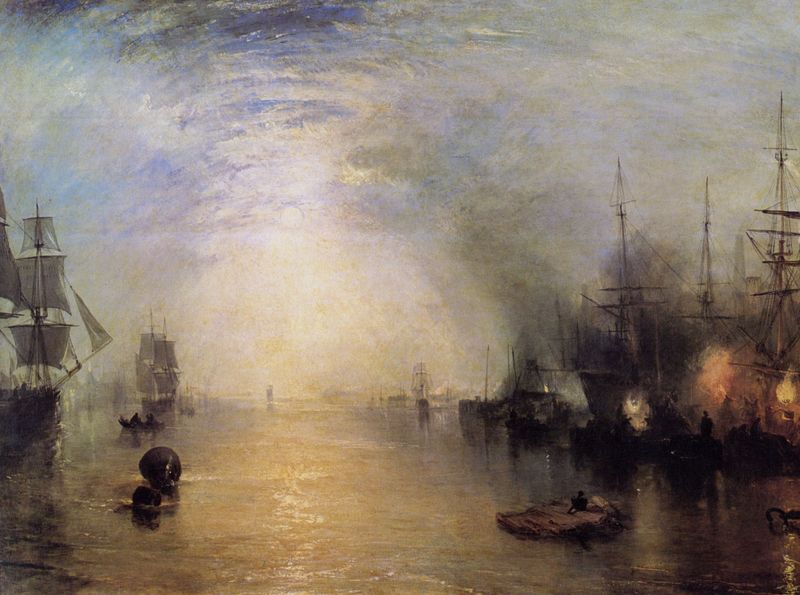
Titel: Kielmänner, die bei Nacht Kohlen an Bord ziehen
Künstler: William Turner
Standort: Washington (District of Columbia)
Institution: National Gallery of Art
Schlagwörter: angriff, blau, dunkel, feuer, gemälde, himmel, kampf, mann, meer, schatten, wasser, weiß, wolken, aquarell, gelb, impressionismus, landschaft, menschen, ocker, see, ufer, braun, grau, hell, holz, lampen, licht, nacht, orange, schwarz, szene, ausblick, rot, wolke, beige, mensch, rembrandt, silber, bild, holland, spiegel, öl, ferne, horizont, morgen, sonnenaufgang, spiegelung, gewässer, rauch, sonne, gold, england, boot, boote, kahn, hellblau, spanien, schiff, schiffe, segel, segelboot, segelschiffe, wellen, ruhe, bogen, mast, segelschiff, fels, dunst, nebel, weis, hafen, masten, fluß, romantik, brand, krieg, schiffsbrand, schlacht, seestück, staffage, turner, monet, ruderboot, ruderer, glanz, reflexion, segelboote, takelage, impression, unscharf, ozean, segler, mond, brennen, flammen, mondschein, leinwand, hallo, trüb, seefahrt, böau, verschwommen, floss, reise, schatte, einfahrt, atmosphäre, kanonen, anker, flotte, drake, marine, retten, tunnel, waterloo, feuersbrunst, europa, amsterdam, lichtz, boje, mee, seeschlacht, maritim, unschärfe, dreimaster, planke, verbrennen, william turner, kriegsschiff, brandschatzen, brandstiftung, explosionen, fregatten, kohlen, schiffbrüchiger, segenschiffe, striftung, willian, verschwimmen, floos, kriegsschiffe, colorismus, meet, impressic, himmel#, tunneleffekt, enfland, querforamt